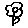
Label: flower